Interaction volume radius: 5 \u00c5
Interaction volume height: 20 \u00c5
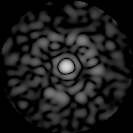
Disorder parameter: 0.8062